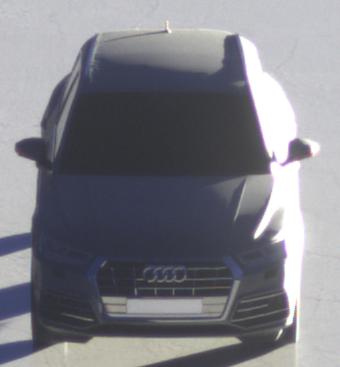
Make: Audi
Model: Q5 45 TFSI
Detailed model: Q5 (FY)
Model produced from: 2019/01
Model produced until: 2019/05
Doors: 5
Color: gray
Road condition: wet road
Daytime: sunrise or sunset
Contrast: high contrast